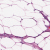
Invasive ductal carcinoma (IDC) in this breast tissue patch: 0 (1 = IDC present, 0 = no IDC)